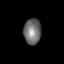
Tissue: skin
Cell type: Epithelial cells
Senescence score: 0.898
Nuclear area (px): 435
Mean DAPI intensity: 110.726